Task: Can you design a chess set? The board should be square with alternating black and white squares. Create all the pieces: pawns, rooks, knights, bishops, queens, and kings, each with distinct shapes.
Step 5105:
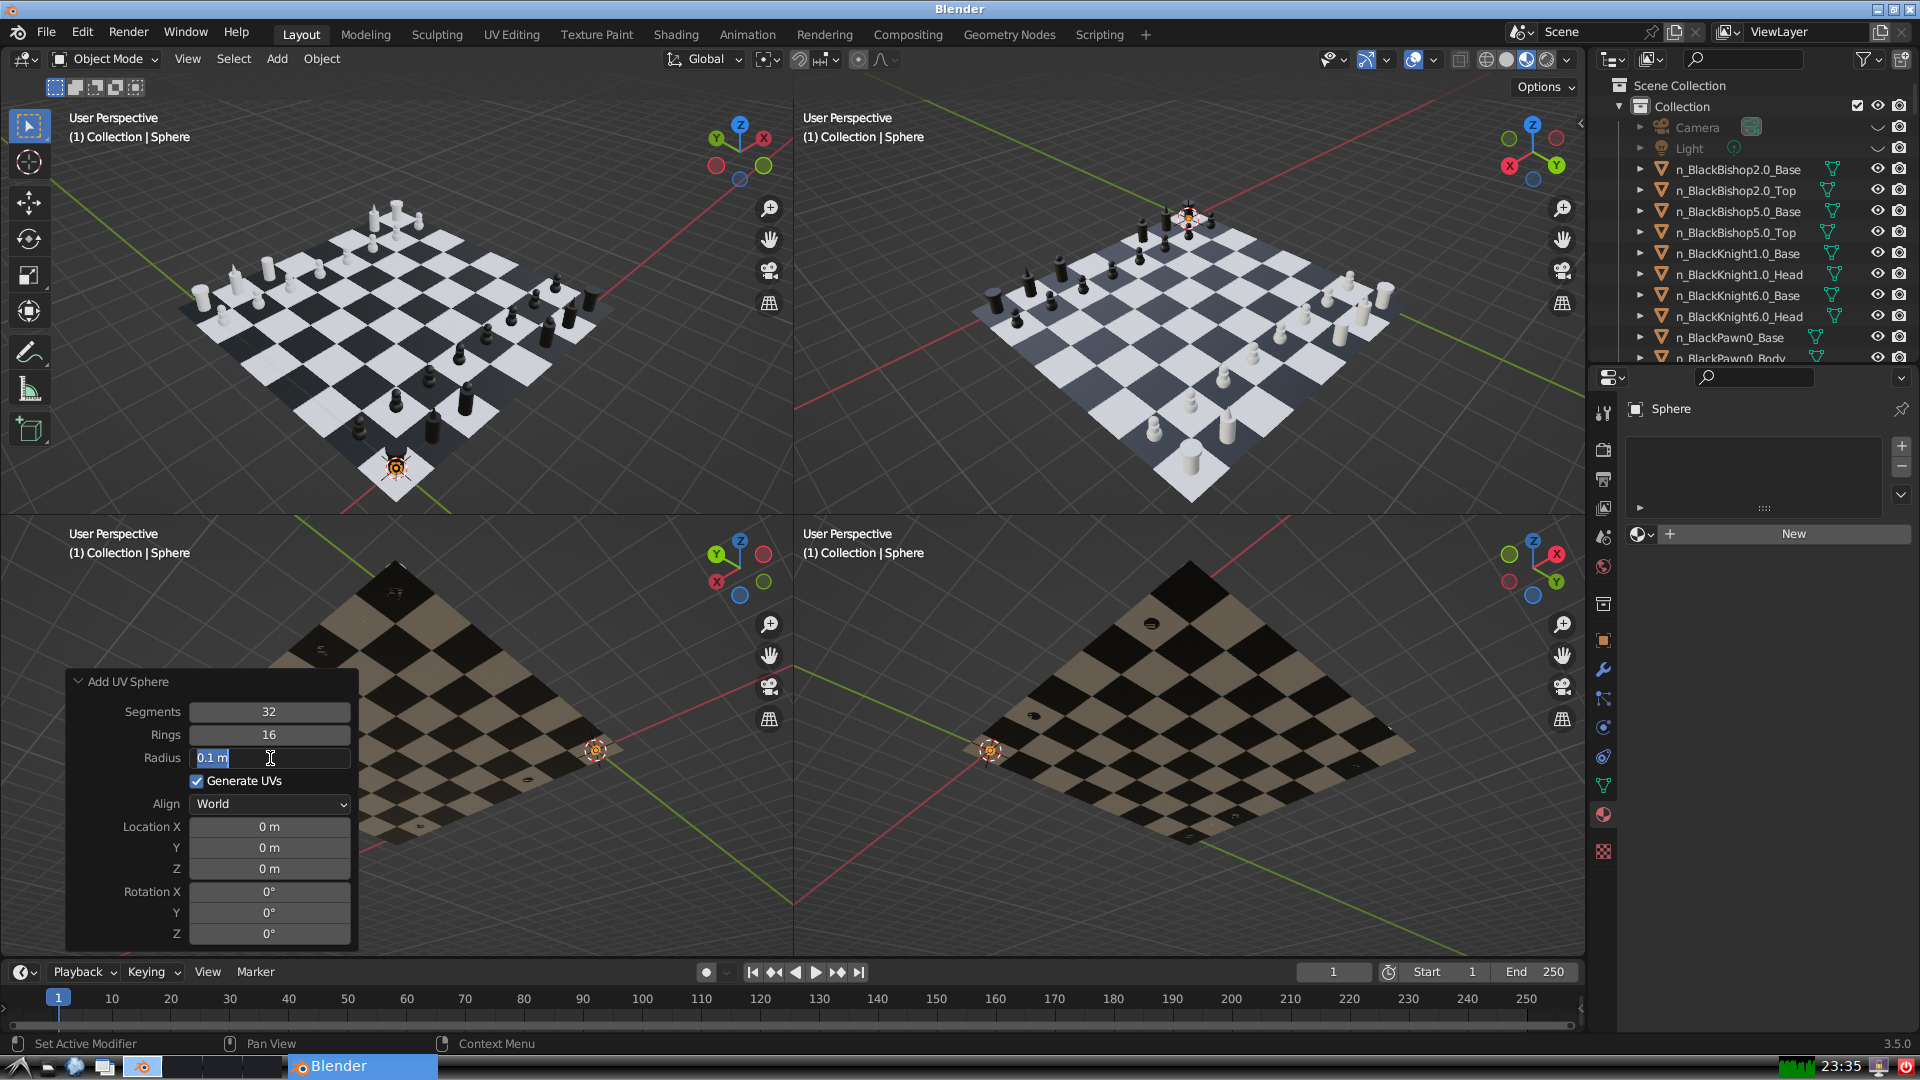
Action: input_text: 0.1